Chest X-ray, AP view. Patient: 65 years old, sex F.
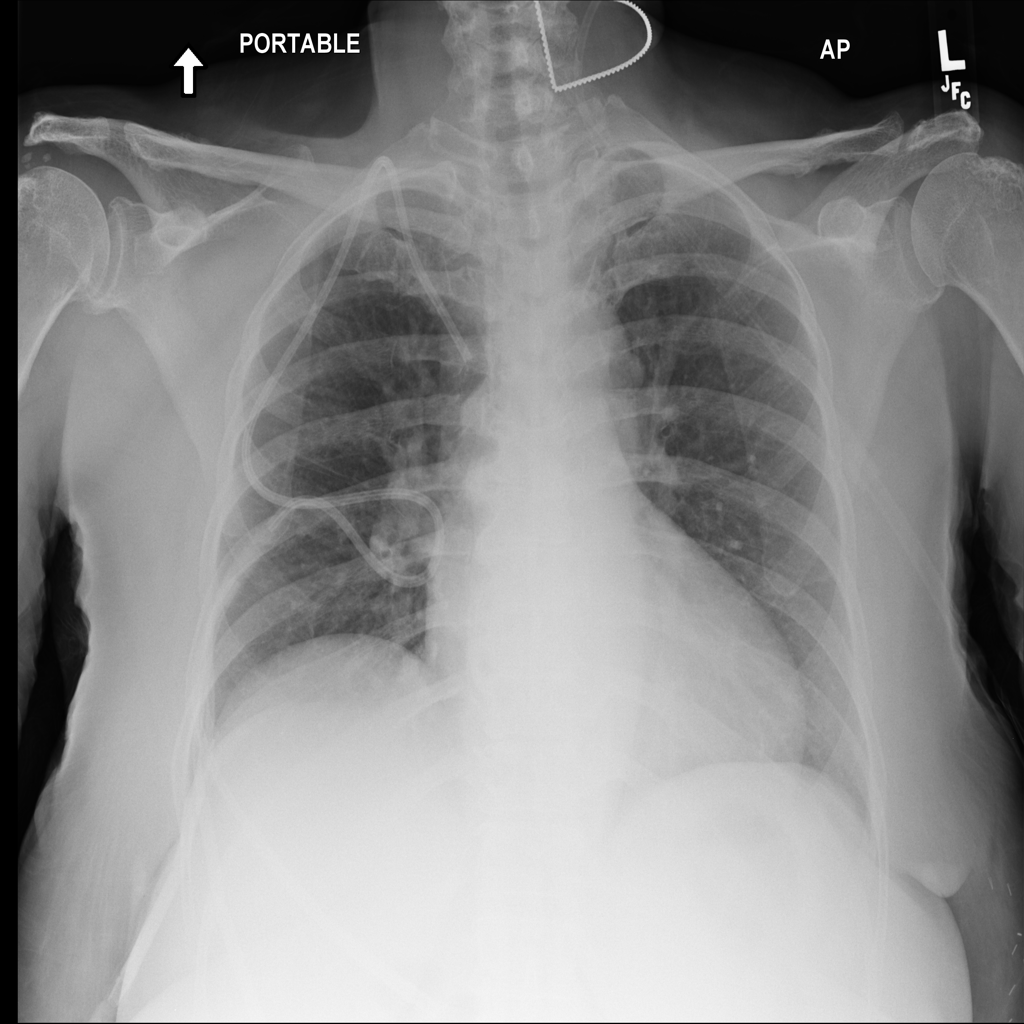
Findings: No Finding